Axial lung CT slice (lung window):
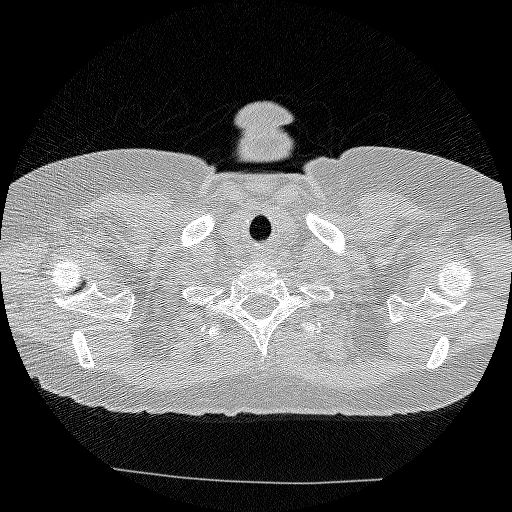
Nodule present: no